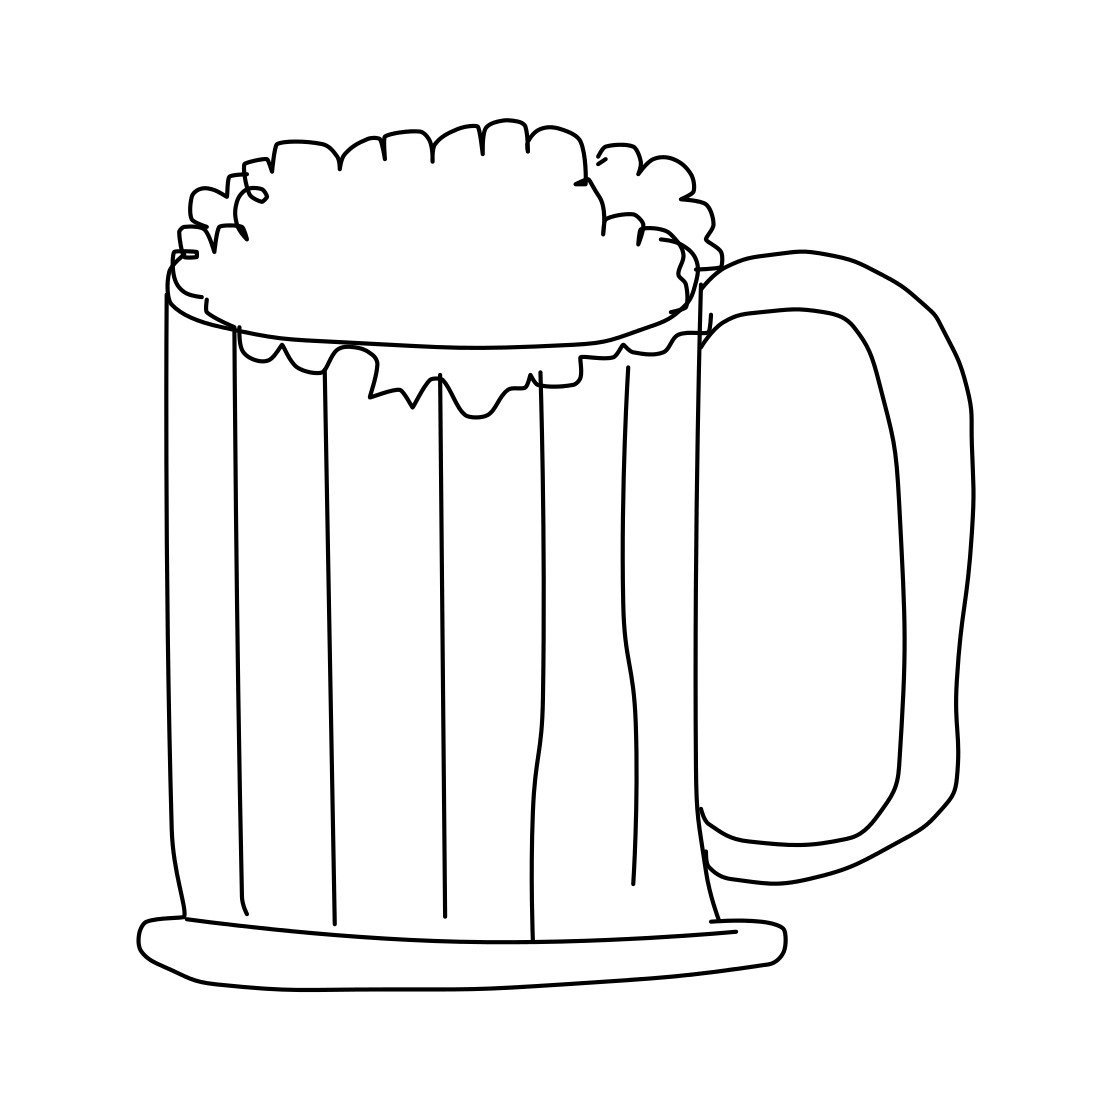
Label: beer-mug